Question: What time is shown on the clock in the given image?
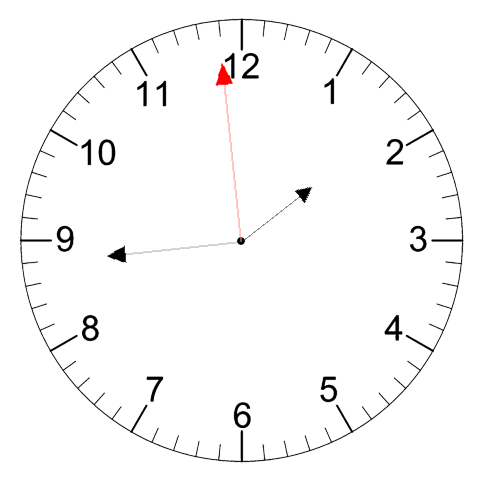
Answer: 01:43:59